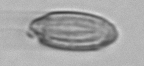
Label: Katodinium_or_Torodinium